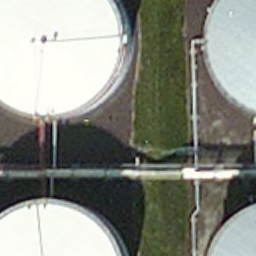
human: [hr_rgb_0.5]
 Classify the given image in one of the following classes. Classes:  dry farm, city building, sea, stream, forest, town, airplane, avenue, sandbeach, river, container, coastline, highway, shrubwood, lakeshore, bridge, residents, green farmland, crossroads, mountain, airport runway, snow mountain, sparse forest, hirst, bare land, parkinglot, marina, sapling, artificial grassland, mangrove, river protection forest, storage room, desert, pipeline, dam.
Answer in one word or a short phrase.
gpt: storage room